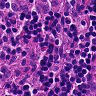
Metastatic tissue present: no